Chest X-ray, PA view. Patient: 41 years old, sex F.
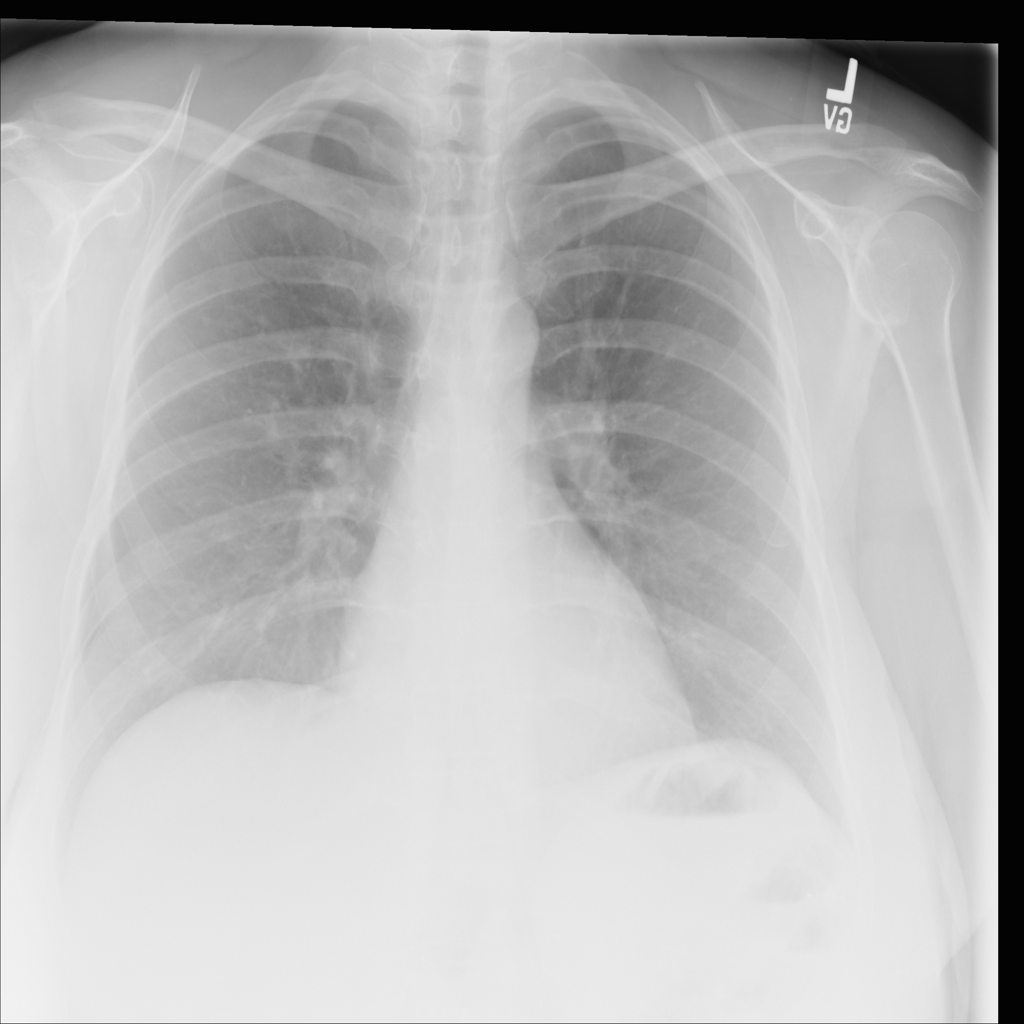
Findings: No Finding